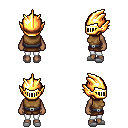
a pixel art fantasy rpg character, female body template, human, dark skin, leather chest armor, white pants, brunette parted hairstyle, gold helm, white slippers, four views (front, back, left, right), 2x2 character sprite sheet, small pixel art, hard edges, no anti-aliasing